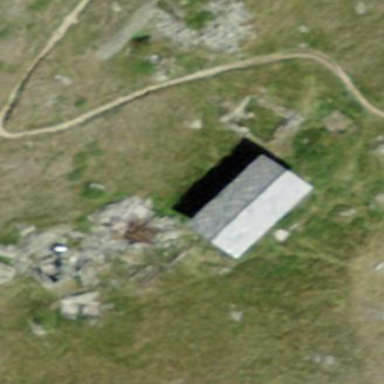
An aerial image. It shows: Hut.